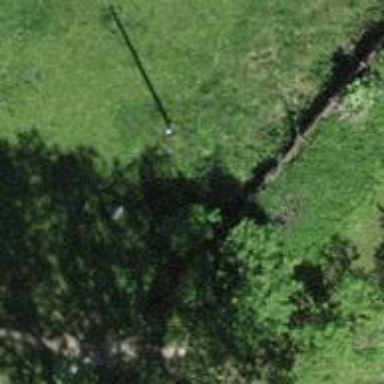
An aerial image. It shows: Power pole.